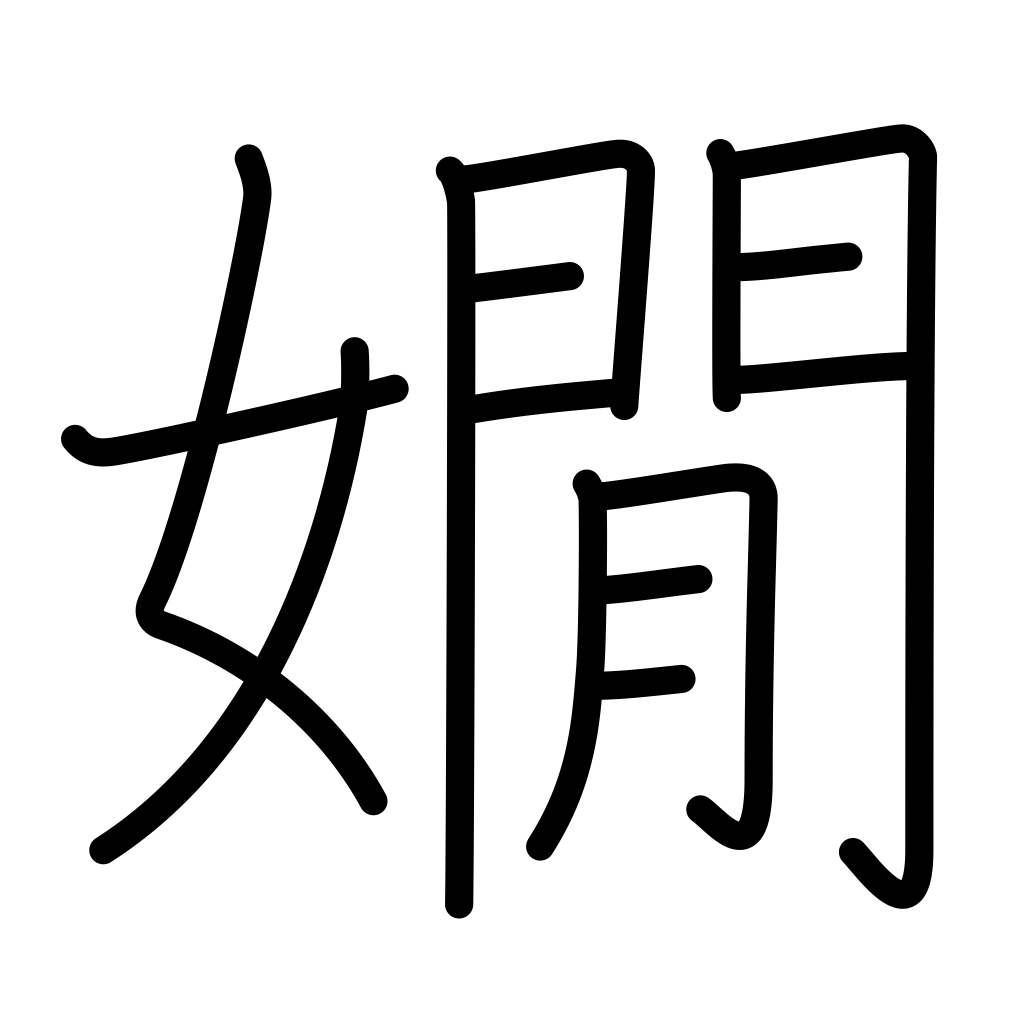
Meaning: refined, elegant, skilled